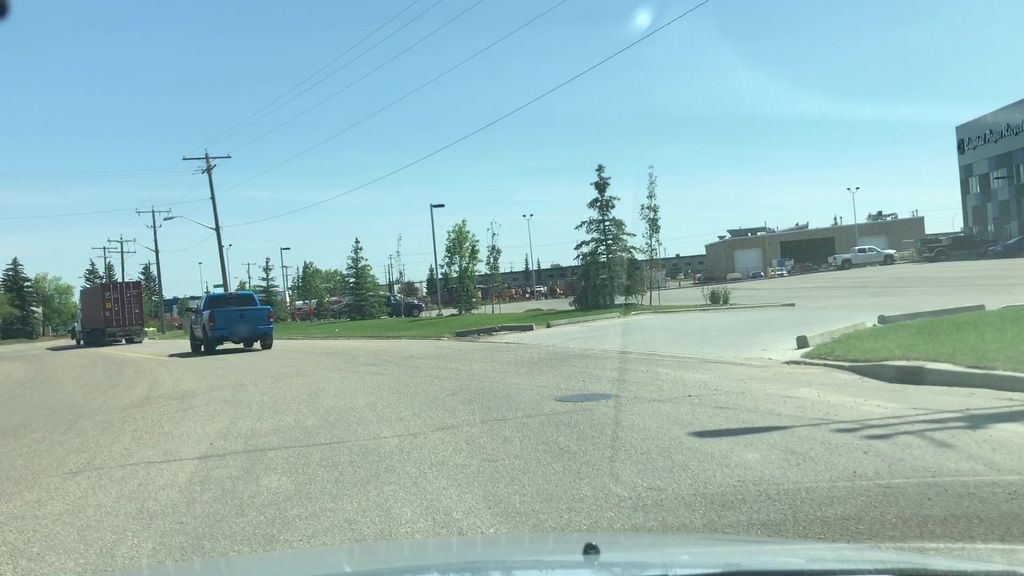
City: edmonton